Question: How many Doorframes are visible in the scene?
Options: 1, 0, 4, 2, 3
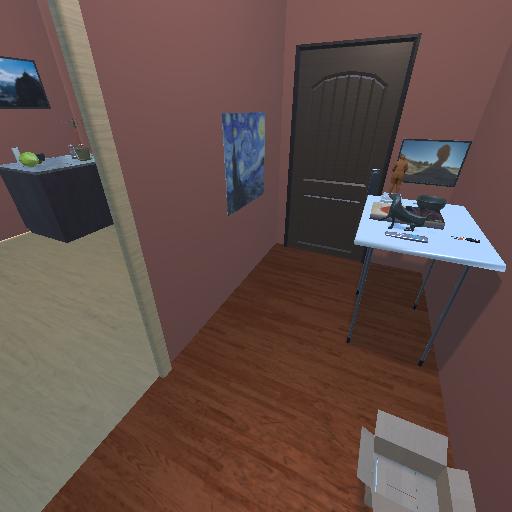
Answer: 1